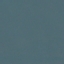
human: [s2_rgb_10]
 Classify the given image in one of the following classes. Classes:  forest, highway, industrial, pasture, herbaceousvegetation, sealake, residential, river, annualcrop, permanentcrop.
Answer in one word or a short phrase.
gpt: SeaLake